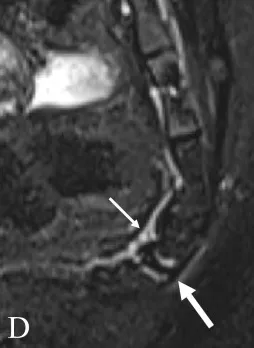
TIRM) shows reduction in volume, and . Diameter of drainage vein on the ventral aspect of the coccyx (-thin arrow), and . Only little residual edema of Co2-3 vertebral endplates (-thick arrow).
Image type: radiology (mri)